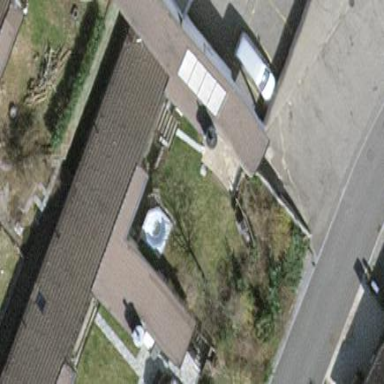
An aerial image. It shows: Terrace building.